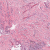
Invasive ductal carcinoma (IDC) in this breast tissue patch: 0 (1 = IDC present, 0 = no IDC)